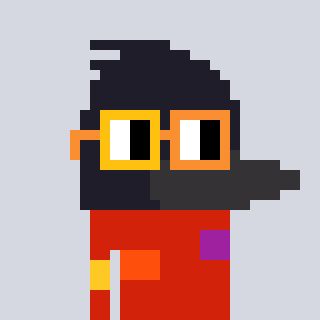
a pixel art character with square yellow and orange glasses, a raven-shaped head and a red-colored body on a cool background